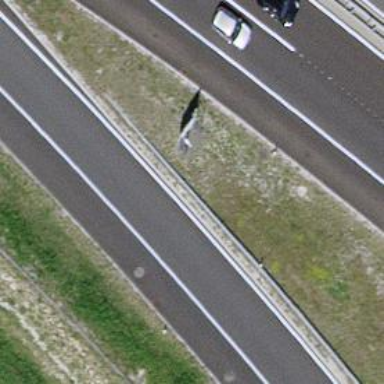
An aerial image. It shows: Motorway link.